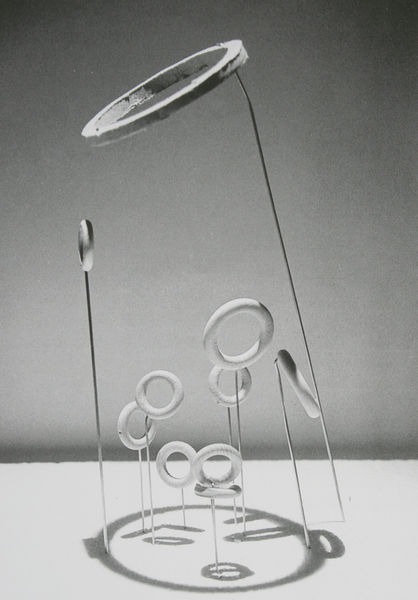
Titel: Portrait of the Artist as a Juggler at Mid-day
Künstler: Muriel Olesen
Institution: (Privatsammlung)
Schlagwörter: kopf, schatten, weiß, komposition, bewegung, grau, licht, mund, nase, schwarz, augen, gesicht, figur, ohren, kreis, stab, abstrakt, brauen, plastik, foto, fotografie, photographie, spiel, ringe, schwarzweiß, kreise, photo, stäbe, konstruktion, schattenspiel, aufnahme, installation, drähte, kringel, seifenblasen, chinesengesicht, gute idee